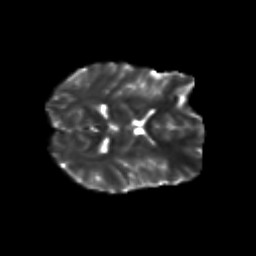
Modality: T2w
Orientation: axial
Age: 24
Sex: male
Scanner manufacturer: siemens
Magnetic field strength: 3 T
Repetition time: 3.5 s
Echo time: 0.125 s